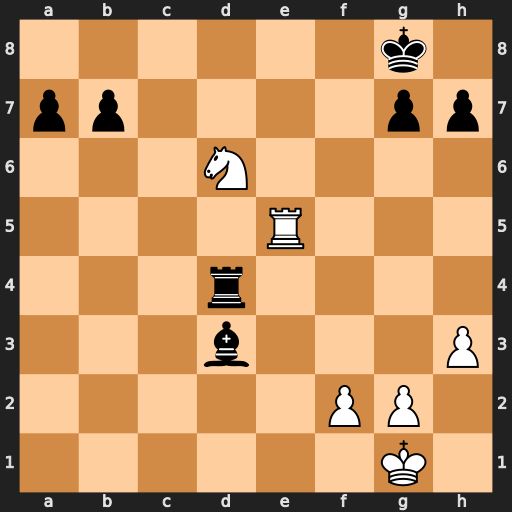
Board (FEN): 6k1/pp4pp/3N4/4R3/3r4/3b3P/5PP1/6K1
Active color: w
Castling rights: -
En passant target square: -
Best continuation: Re8#